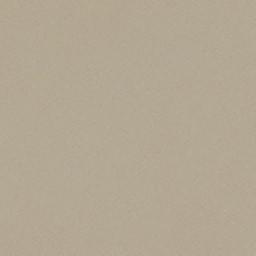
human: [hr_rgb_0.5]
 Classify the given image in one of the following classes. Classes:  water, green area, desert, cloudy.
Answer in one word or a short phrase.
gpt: desert